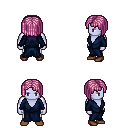
a pixel art fantasy rpg character, male body template, dark elf, purple skin, blue robe, white pants, pink pageboy hairstyle, brown shoes, four views (front, back, left, right), 2x2 character sprite sheet, small pixel art, hard edges, no anti-aliasing